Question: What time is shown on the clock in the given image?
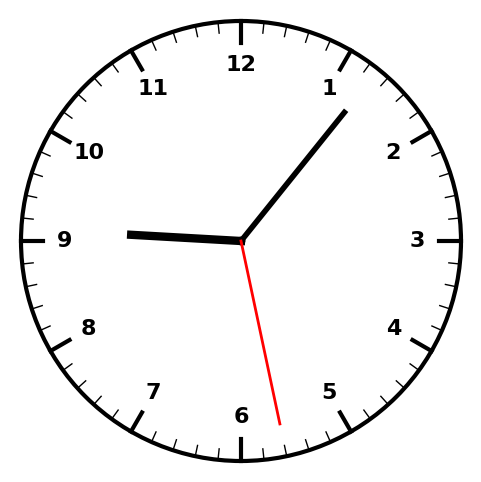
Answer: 09:06:28